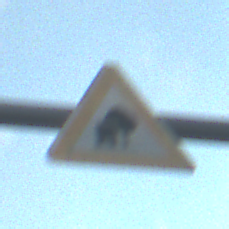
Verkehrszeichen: UnzureichendesLichtraumprofil
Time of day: SunriseSunset
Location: Outdoor (RoadRail)
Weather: PartlyCloudy
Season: NotSpecified
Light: Natural